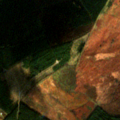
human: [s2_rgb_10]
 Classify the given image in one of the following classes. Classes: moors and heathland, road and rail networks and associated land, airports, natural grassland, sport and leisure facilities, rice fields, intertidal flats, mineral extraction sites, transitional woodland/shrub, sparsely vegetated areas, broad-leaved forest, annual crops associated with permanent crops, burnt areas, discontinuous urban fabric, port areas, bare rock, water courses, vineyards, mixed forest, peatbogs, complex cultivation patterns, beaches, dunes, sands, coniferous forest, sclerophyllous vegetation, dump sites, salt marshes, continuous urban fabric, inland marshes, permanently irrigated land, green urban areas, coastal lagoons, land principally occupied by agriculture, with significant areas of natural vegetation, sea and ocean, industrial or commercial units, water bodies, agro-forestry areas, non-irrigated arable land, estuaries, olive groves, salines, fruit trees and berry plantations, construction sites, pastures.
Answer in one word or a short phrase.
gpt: coniferous forest, moors and heathland, transitional woodland/shrub, peatbogs